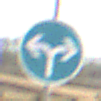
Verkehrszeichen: VorgeschriebeneFahrtrichtungRechtsOderLinks
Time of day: MorningAfternoon
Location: Outdoor (Suburban)
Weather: PartlyCloudy
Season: NotSpecified
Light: Natural